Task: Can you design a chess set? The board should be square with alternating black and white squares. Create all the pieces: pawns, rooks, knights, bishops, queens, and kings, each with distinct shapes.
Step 3958:
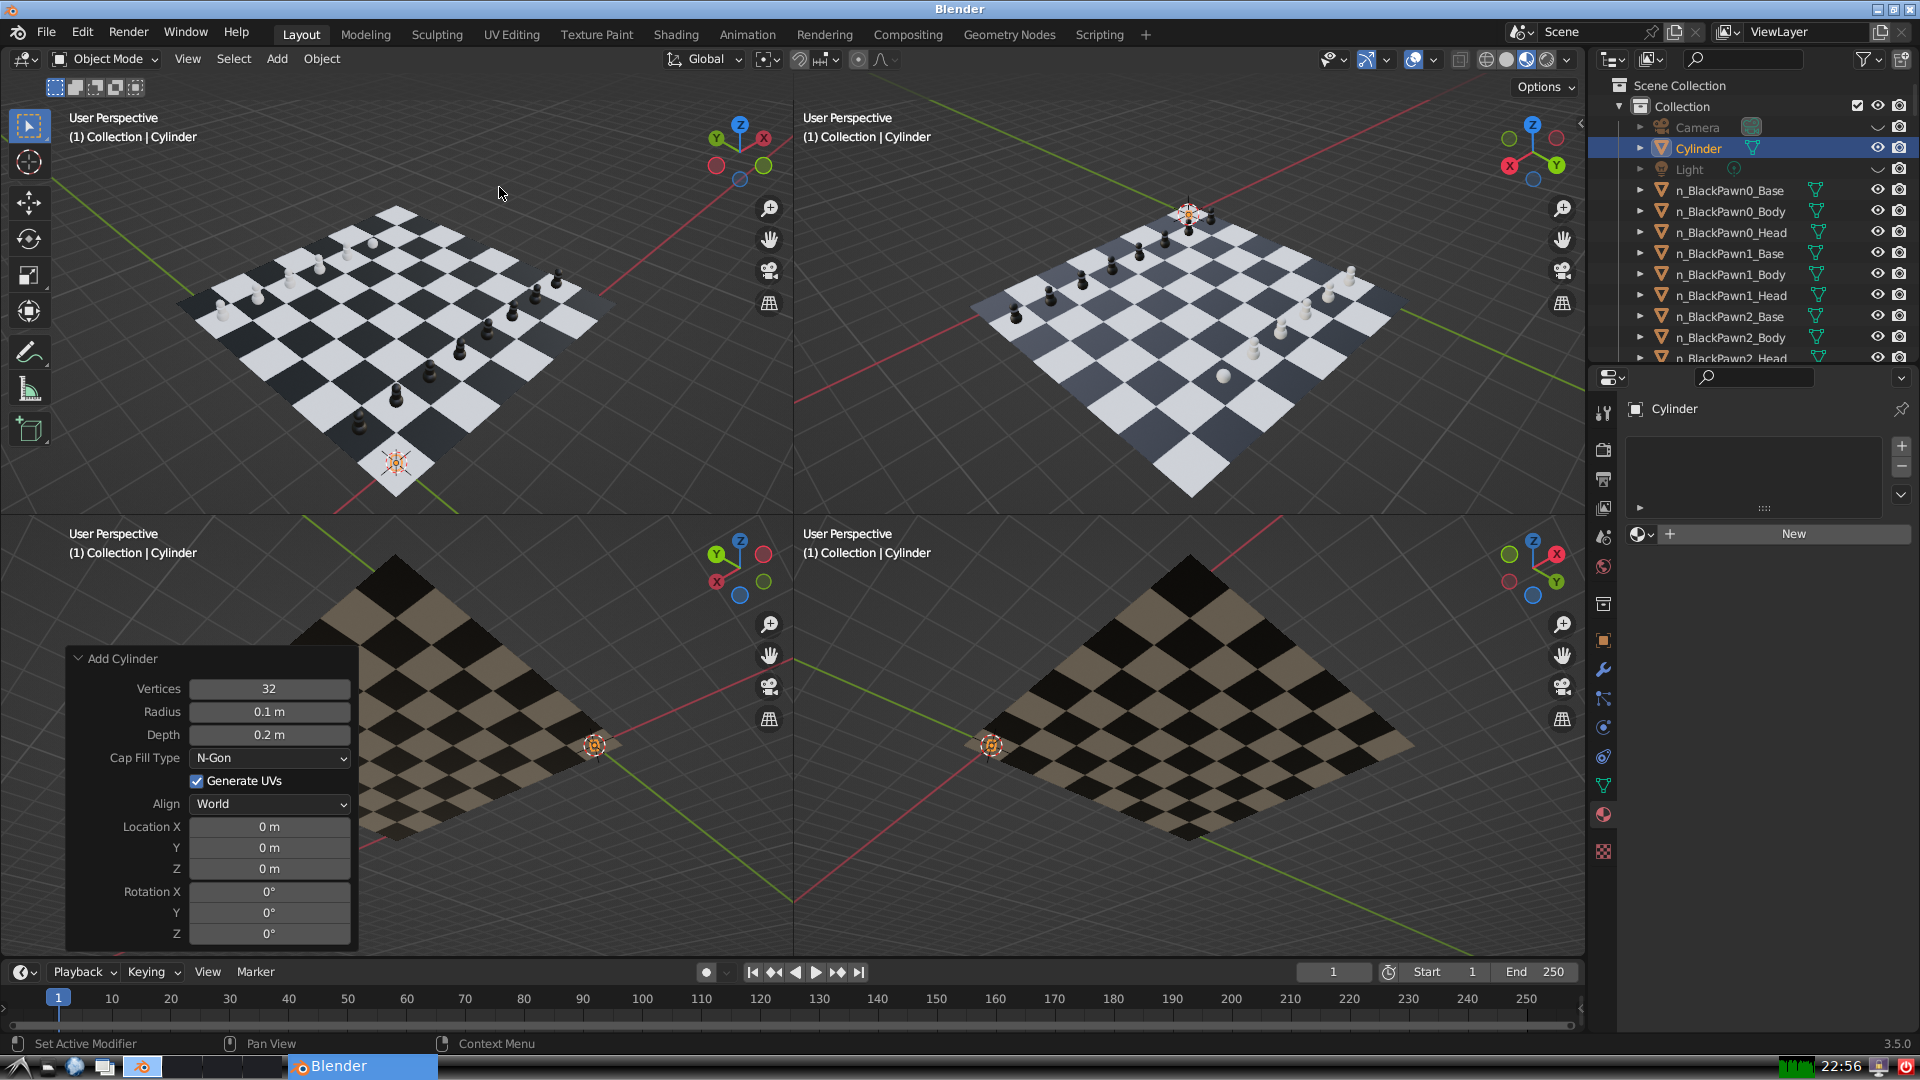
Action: {"mouse_move": [270, 708]}